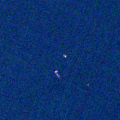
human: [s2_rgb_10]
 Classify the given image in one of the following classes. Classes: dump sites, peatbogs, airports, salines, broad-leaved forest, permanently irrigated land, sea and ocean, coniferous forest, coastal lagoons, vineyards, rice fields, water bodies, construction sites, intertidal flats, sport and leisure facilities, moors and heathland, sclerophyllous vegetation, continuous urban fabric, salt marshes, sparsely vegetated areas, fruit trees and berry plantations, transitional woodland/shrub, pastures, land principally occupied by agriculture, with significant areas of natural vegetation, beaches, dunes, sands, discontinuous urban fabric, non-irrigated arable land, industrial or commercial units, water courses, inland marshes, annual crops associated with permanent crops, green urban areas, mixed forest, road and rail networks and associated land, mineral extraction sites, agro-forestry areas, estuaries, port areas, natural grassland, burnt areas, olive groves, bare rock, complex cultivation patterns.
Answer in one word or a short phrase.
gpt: sea and ocean